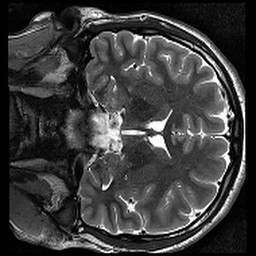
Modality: T2w
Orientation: coronal
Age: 18
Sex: male